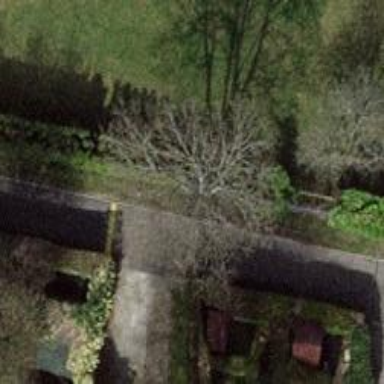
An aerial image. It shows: Evergreen needle-leaved tree.